Question: I'm trying to make a mp3 player and I used javazoom libraries. I save mp3 path in library.txt file to reopen them. There is not any problem with openning library.txt which is in the jar file.
Normally with eclipse program It is working well but when i created a jar file the problems begins.
I can't use absolute paths to open any mp3 file with my jar file.
'''
File file = new File("/Users/orcungumus/Music/iTunes/iTunes Media/Music/Bruno Mars/Unorthodox Jukebox/1-16 16 Locked Out of Heaven.mp3");
try {
player.open(file);
} catch (BasicPlayerException e1) {
JOptionPane.showMessageDialog(null, e1.toString(),
"Error", JOptionPane.INFORMATION_MESSAGE);
}
'''
For making thinks easier to understand i used directly path of an file. It works for eclipse, but with jar file it can't open file.
This is the error which i take:

If it is important i use mac os.
Edit: I realized that this is not about absolute path by making mp3 path relative. Libraries give an error about audio format. So, the problem is still exist. what can be the differencies between runnable jar file version and eclipse run for an project.
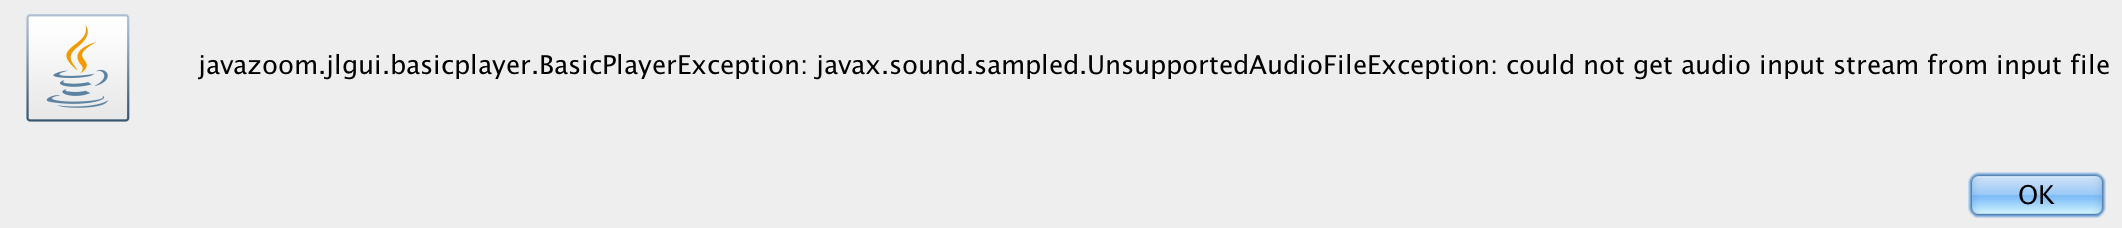
Answer: well, that's hard to find out.
now your problem is unable to open a audio file, which I can't handle.
However you said that the programme run perfectly using eclipse, so the question became
the different between running in eclipse and normal jar file.
FIRST, eclipse not directly use java.exe nor javaw.exe for execution. Instead, eclipse use some custom defined library in order to redirect the console, handling exception, etc.
(That is nothing to your problem)
SECOND, eclipse will set the working directory for you automatically (to the project root directory), where may contain some necessary native library.
THIRD, eclipse also define some path for native location for library, I think you may use eclipse built-in export to create the jar file which however not include the native library.
the second and third difference may help you, because they are quite effective to jar file.
I have just browsed javazoom briefly, I don't know whether there is native library. If not,
I sorry that you have to find other solution.